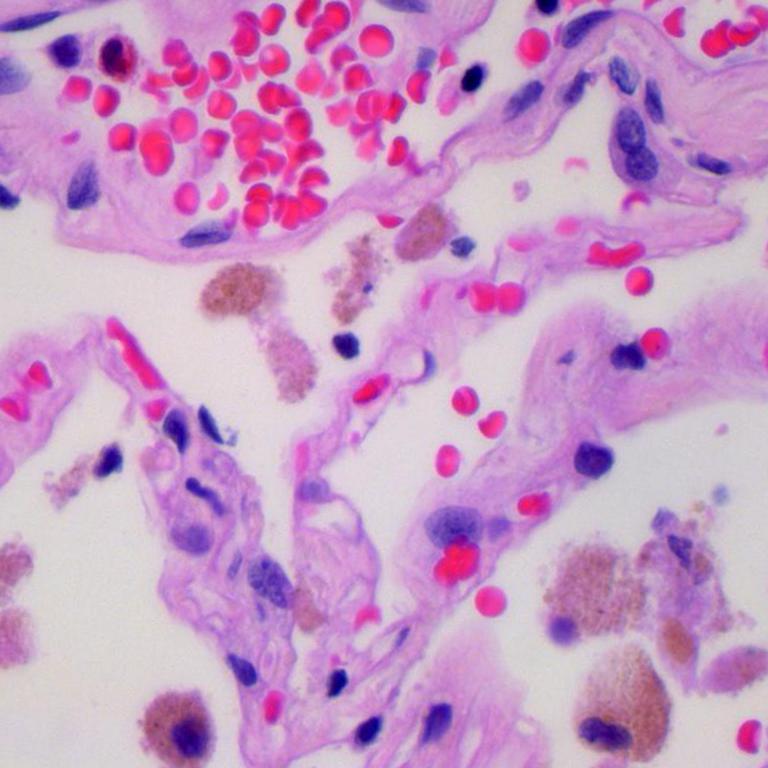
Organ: lung
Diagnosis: benign